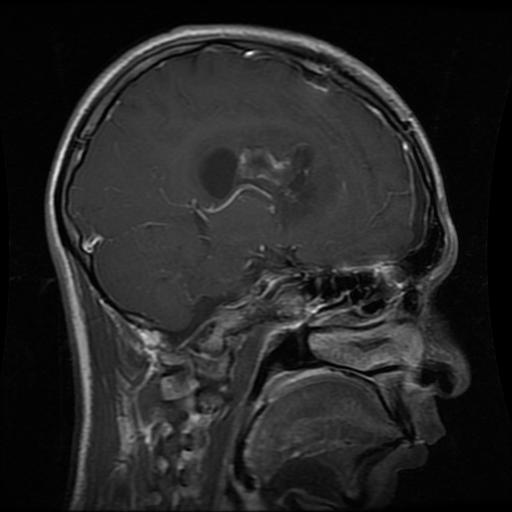
Label: glioma